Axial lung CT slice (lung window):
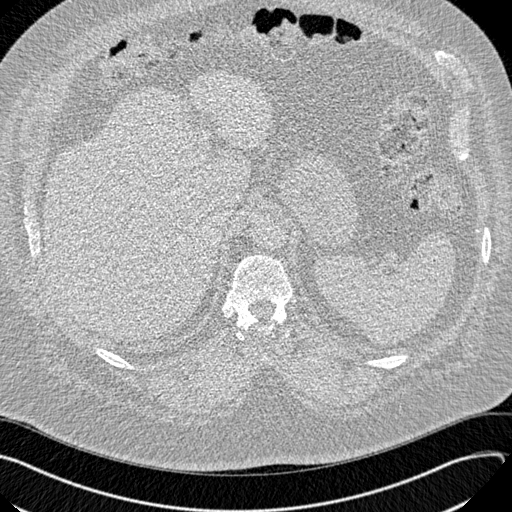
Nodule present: no